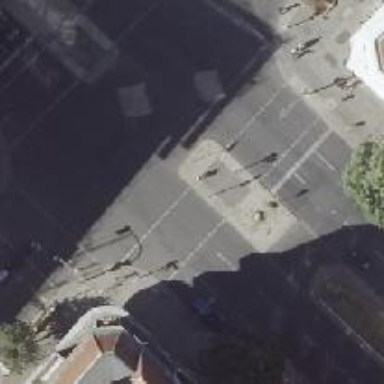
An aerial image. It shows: Crossing on the footway with traffic signals.